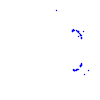
Particle: kaon